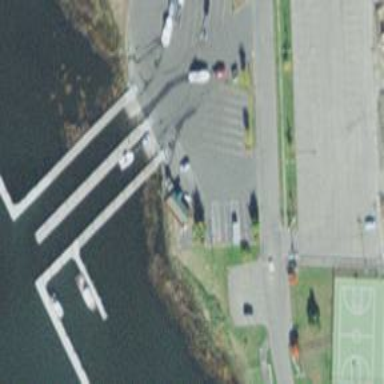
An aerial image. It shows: Slipway on service road designed for leisure land access.